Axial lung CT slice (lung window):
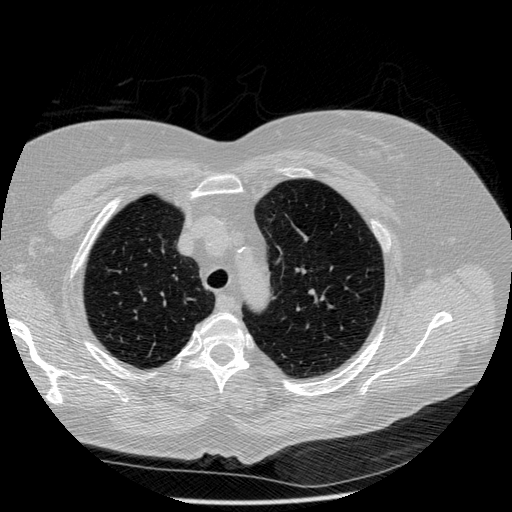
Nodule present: no